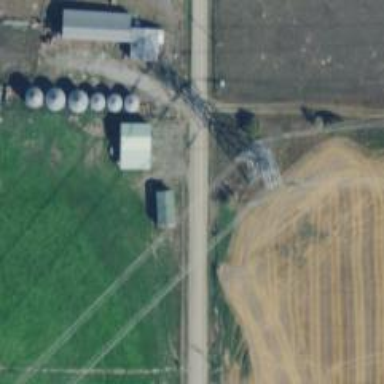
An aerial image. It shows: Power tower.